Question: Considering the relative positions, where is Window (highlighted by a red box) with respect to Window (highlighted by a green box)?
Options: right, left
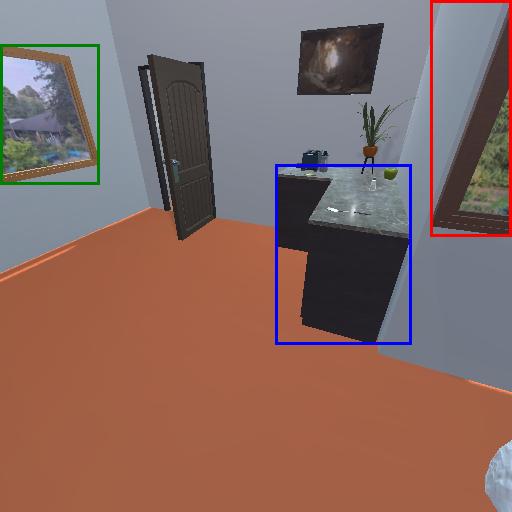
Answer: right